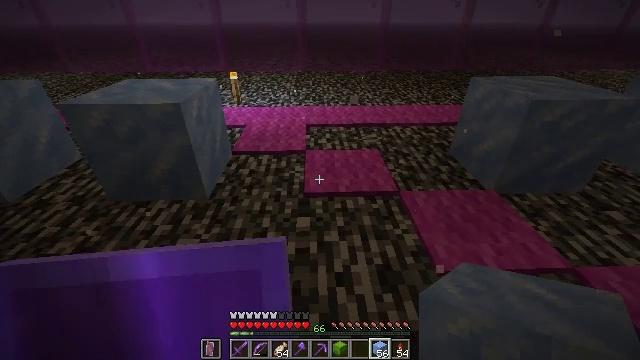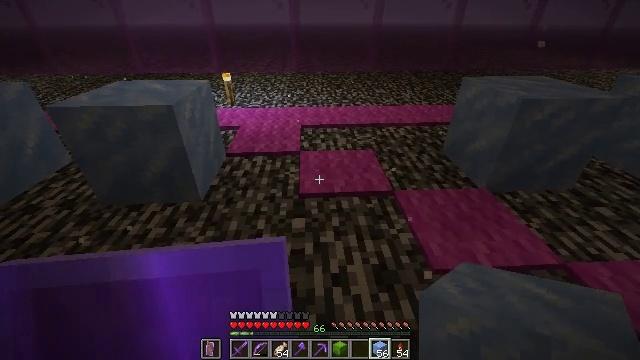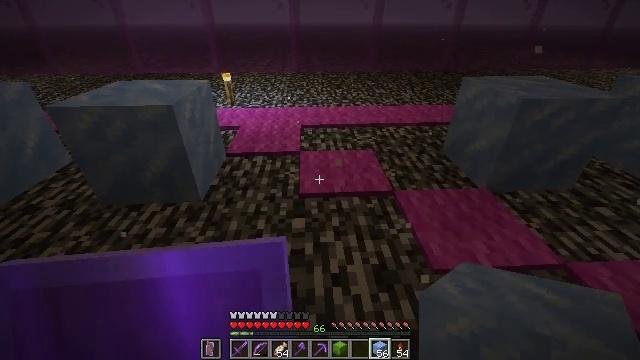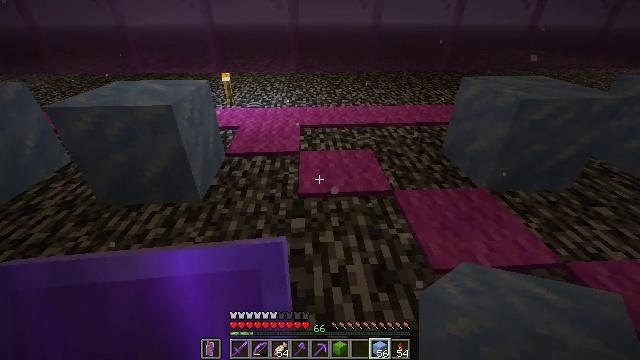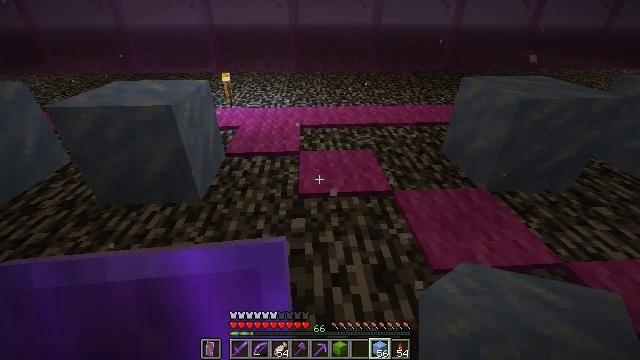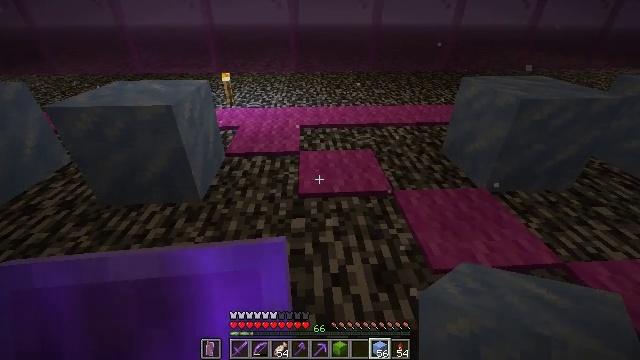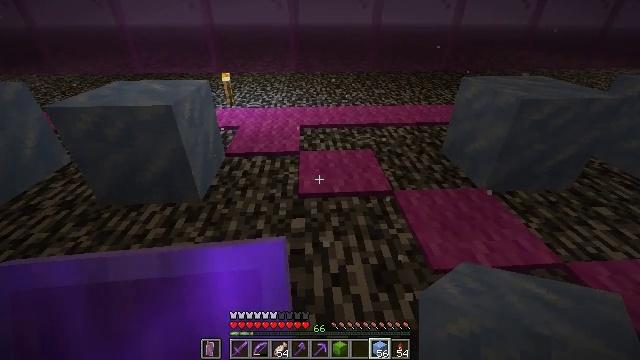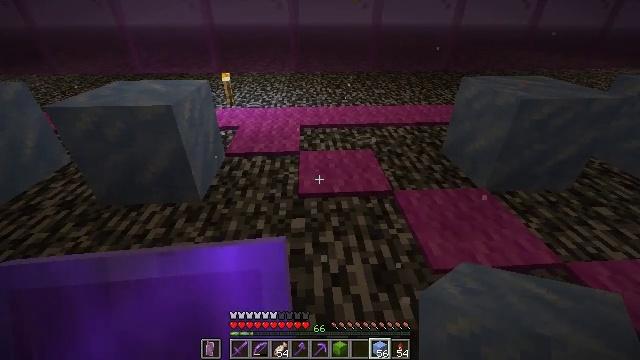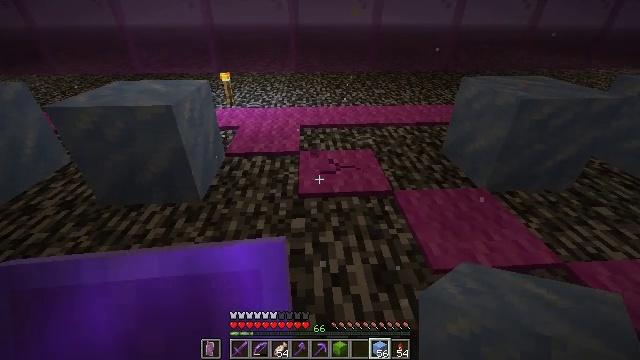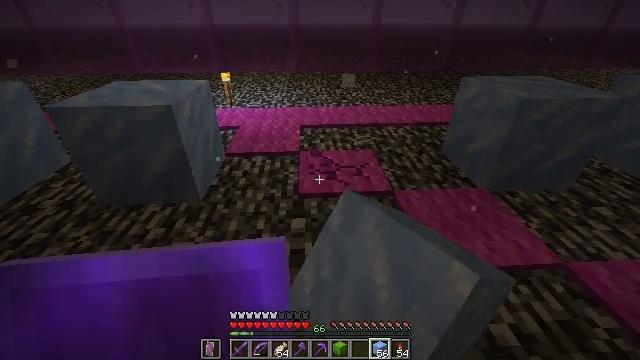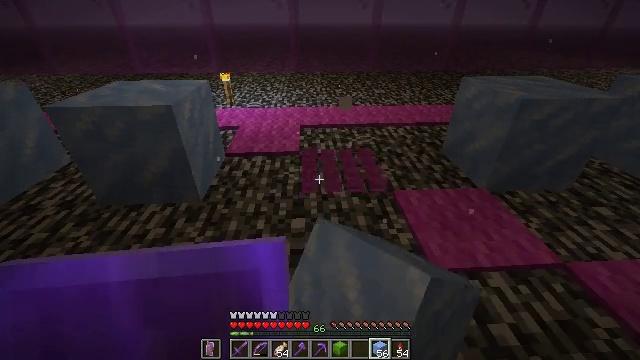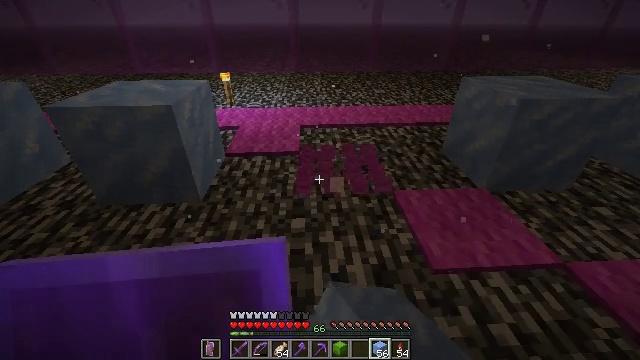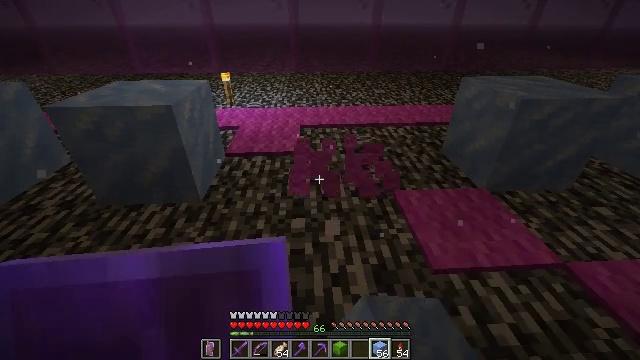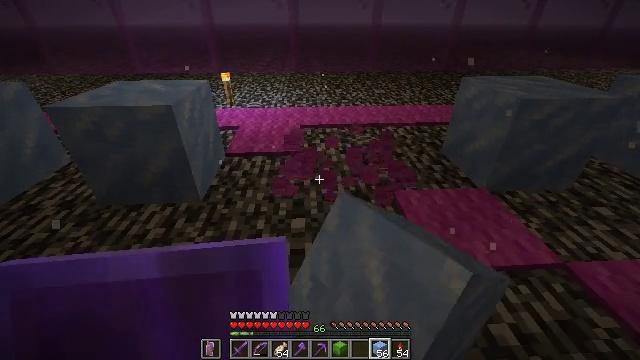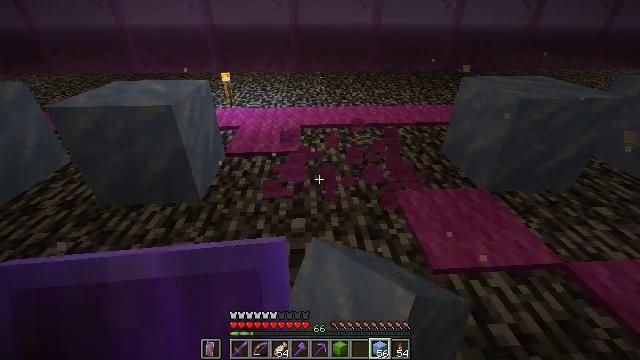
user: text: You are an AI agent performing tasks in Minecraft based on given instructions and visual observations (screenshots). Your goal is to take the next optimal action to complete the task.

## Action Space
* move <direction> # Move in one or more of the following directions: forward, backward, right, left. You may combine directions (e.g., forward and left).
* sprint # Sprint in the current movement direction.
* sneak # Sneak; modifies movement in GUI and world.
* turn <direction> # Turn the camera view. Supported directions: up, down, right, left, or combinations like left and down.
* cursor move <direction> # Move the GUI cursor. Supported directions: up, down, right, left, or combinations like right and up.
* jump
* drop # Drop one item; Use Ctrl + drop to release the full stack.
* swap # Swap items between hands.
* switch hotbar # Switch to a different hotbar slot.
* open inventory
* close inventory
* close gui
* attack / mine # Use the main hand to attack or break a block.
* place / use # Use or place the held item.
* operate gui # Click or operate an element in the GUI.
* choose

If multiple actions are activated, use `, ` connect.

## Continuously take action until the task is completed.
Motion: motion action
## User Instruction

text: Gather the magenta carpet.
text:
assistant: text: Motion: turn right
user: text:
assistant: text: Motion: no_op
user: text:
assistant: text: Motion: no_op
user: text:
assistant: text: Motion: no_op
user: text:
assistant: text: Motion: no_op
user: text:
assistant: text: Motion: no_op
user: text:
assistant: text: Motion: no_op
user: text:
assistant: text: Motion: attack / mine
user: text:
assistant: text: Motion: attack / mine
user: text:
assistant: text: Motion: attack / mine
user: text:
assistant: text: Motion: attack / mine
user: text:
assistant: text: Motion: attack / mine
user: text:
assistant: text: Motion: attack / mine
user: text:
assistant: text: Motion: attack / mine
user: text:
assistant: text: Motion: attack / mine